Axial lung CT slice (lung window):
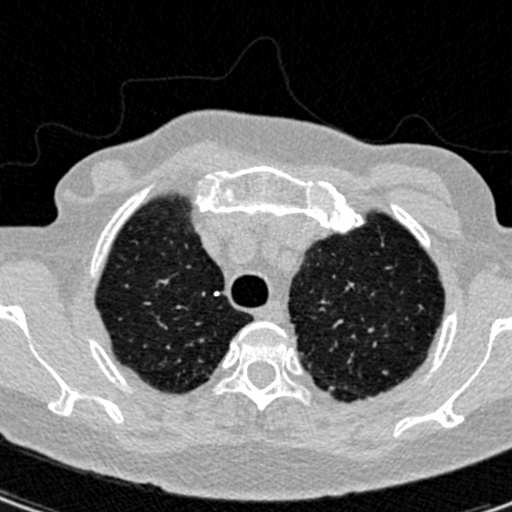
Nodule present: no